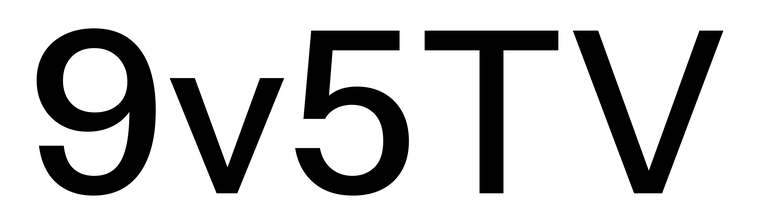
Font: InstrumentSans_Medium